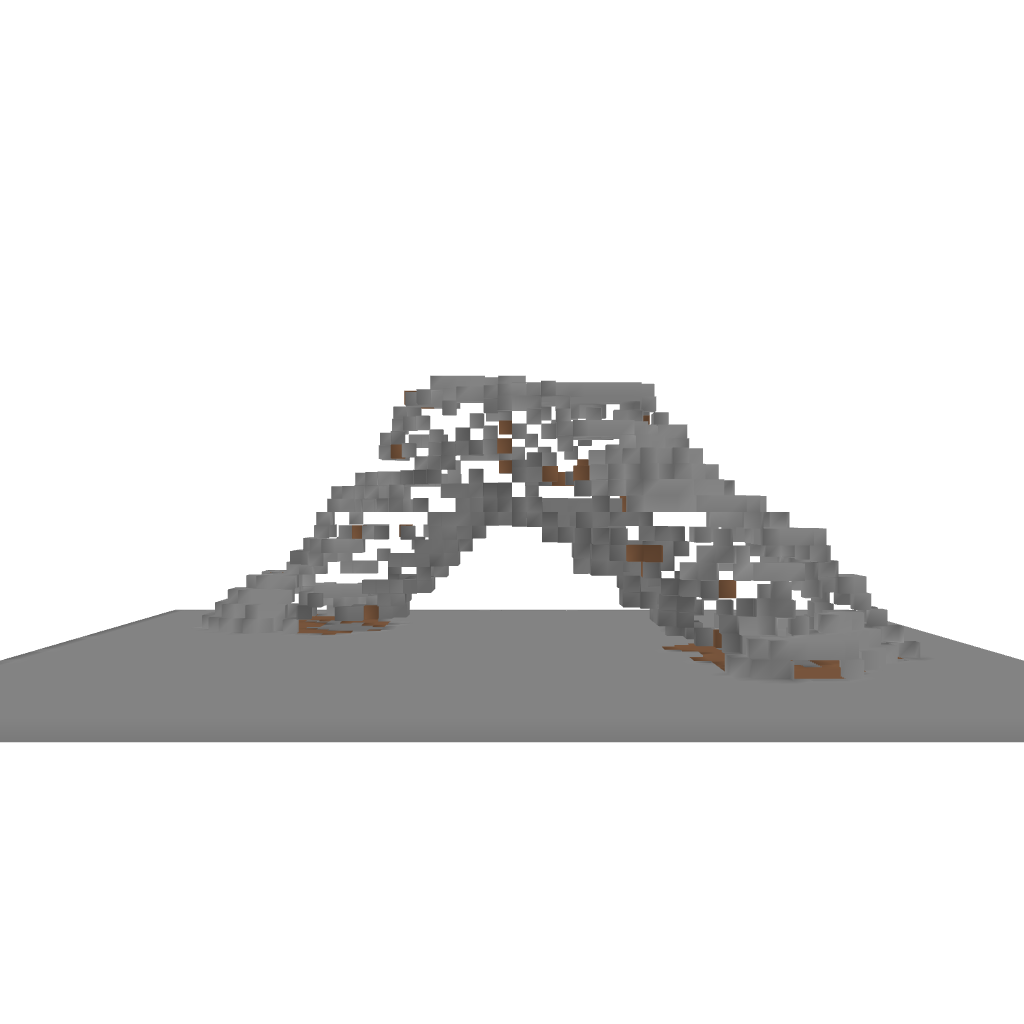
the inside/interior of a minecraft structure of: Over Hang